Question: i have a start point and a end point. I want to work out the angle i have this formula that seems to work
'''
double dx = end.X - start.X;
double dy = end.Y - start.Y;
double degrees = Math.Acos((-Math.Pow(dy, 2) + Math.Pow(dx, 2) + Math.Pow(dx, 2)) / (2 * Math.Pow(dx, 2)));
degrees = degrees * 180 / Math.PI;
'''
Then i want to take the angle and extend the line's length. i have this so far
'''
end.Y = (start.Y + (len * Math.Sin(angle)));
end.X = (start.X + (len * Math.Cos(angle)));
'''
now this does not give me the right value.
white is original line and red is the extending

what am i doing wro
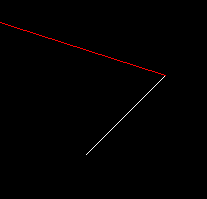
Answer: This is what I meant in code:
'''
double dx = end.X - start.X;
double dy = end.Y - start.Y;
double dlen = Math.Sqrt(dx * dx + dy * dy);
dx = dx / dlen;
dy = dy / dlen;
end.X = start.X + (dx * len);
end.Y = start.Y + (dy * len);
'''